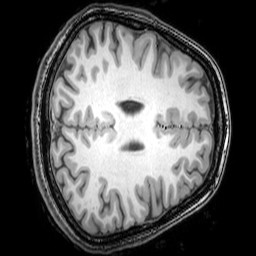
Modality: T1w
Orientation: axial
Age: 23
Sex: female
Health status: healthy
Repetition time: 0.081 s
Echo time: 0.037 s